Question: I have a strange problem with glow that appears when pressing on a UIBarButtonItem in the UIToolbar control. When I set 'ImageInsets' property to '4,0,0,0' the glow gets smaller every time I tap on it. Here is an illustration:

The problem doesn't appear if I don't set imageInsets. The problem appears for all buttons in the UIToolbar. I don't have tap handlers. Making bigger inset (e.g. 8,0,0,0) produces the same result faster.
I appreciate any suggestions on how to solve the problem.
EDIT: Changed the code to Objective-C since the problem reproduces without MonoTouch as well.
It's default single view project. I added a toolbar and a UIBarButtonItem into it using storyboard designer. Created an outlet for the button.
'''
#import "ViewController.h"
@implementation ViewController
@synthesize testBtn;
#pragma mark - View lifecycle
- (void)viewDidLoad
{
[super viewDidLoad];
UIEdgeInsets insets = UIEdgeInsetsMake(8, 0, 0, 0);
[testBtn setImageInsets:insets];
}
- (void)viewDidUnload
{
[self setTestBtn:nil];
[super viewDidUnload];
}
- (BOOL)shouldAutorotateToInterfaceOrientation:(UIInterfaceOrientation)interfaceOrientation
{
return (interfaceOrientation != UIInterfaceOrientationPortraitUpsideDown);
}
@end
'''
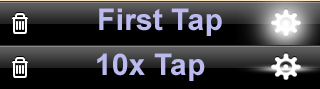
Answer: Finally, I asked designer to adjust image size and thus get rid of the imageSize property use.